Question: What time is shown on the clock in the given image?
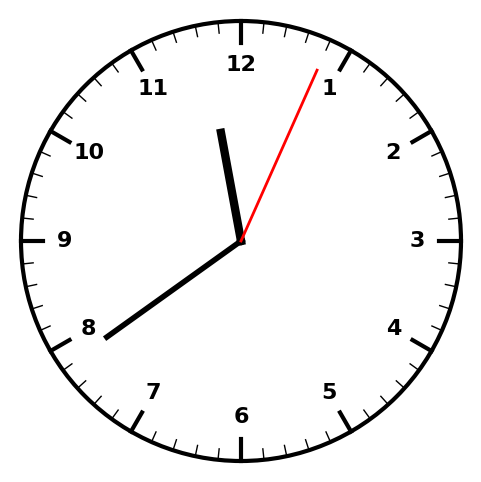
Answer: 11:39:04